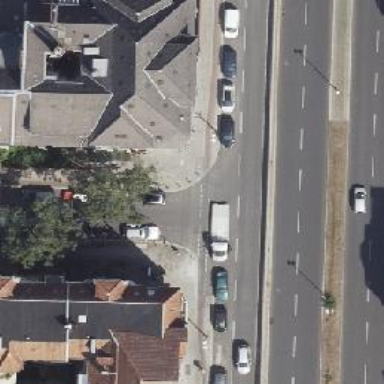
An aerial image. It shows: Unmarked crossing on asphalt footway.